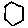
Label: hexagon